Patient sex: F
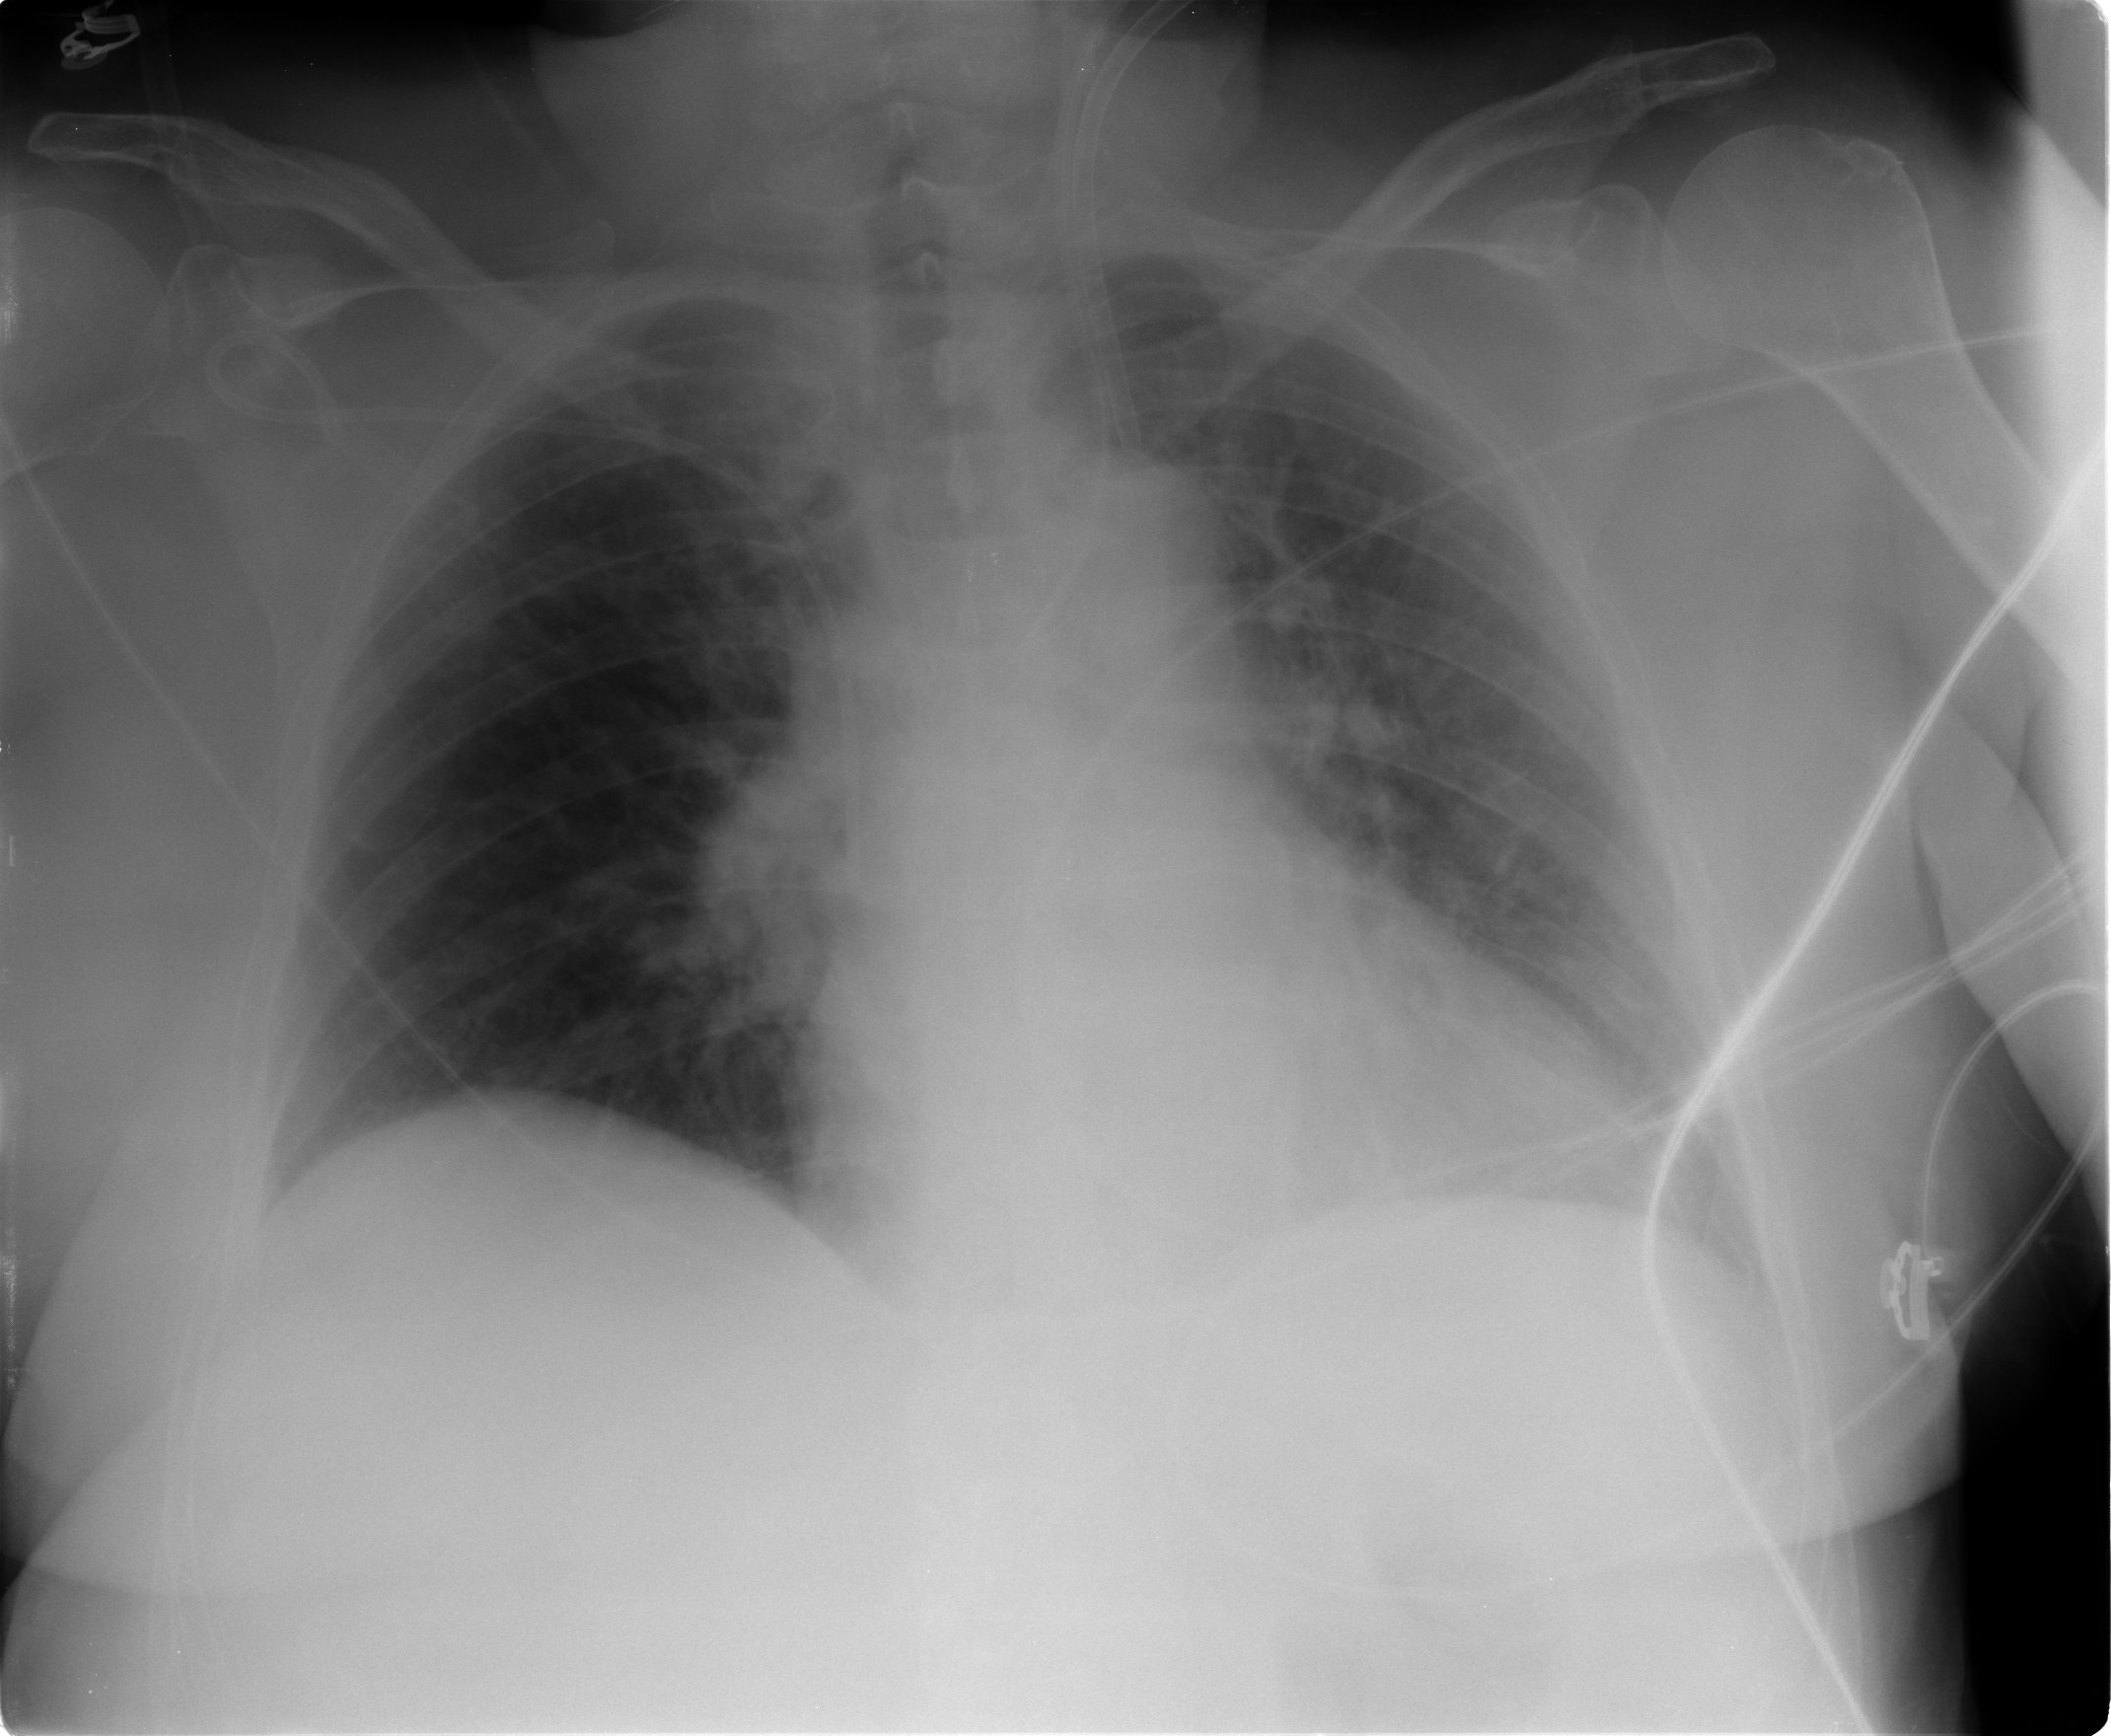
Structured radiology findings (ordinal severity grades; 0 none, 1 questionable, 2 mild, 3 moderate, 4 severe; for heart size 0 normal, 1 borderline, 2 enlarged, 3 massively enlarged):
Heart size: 2
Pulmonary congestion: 2
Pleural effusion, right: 0
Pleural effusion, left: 1
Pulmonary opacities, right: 0
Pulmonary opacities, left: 0
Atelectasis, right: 2
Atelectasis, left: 2